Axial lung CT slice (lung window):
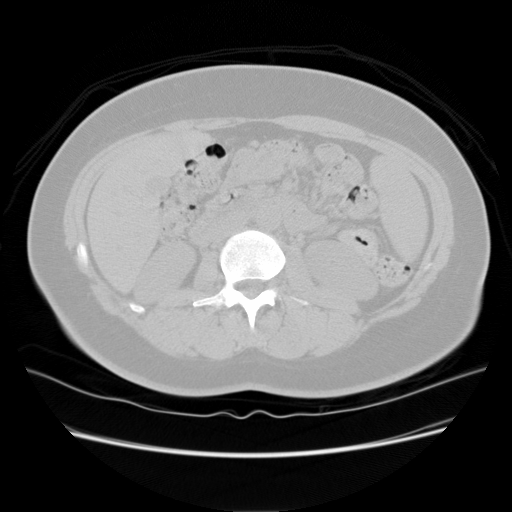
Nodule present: no